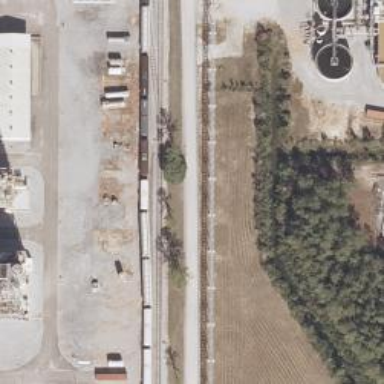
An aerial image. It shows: Railway spur service.